Interaction volume radius: 10 \u00c5
Interaction volume height: 15 \u00c5
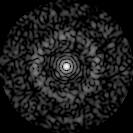
Disorder parameter: 0.8394